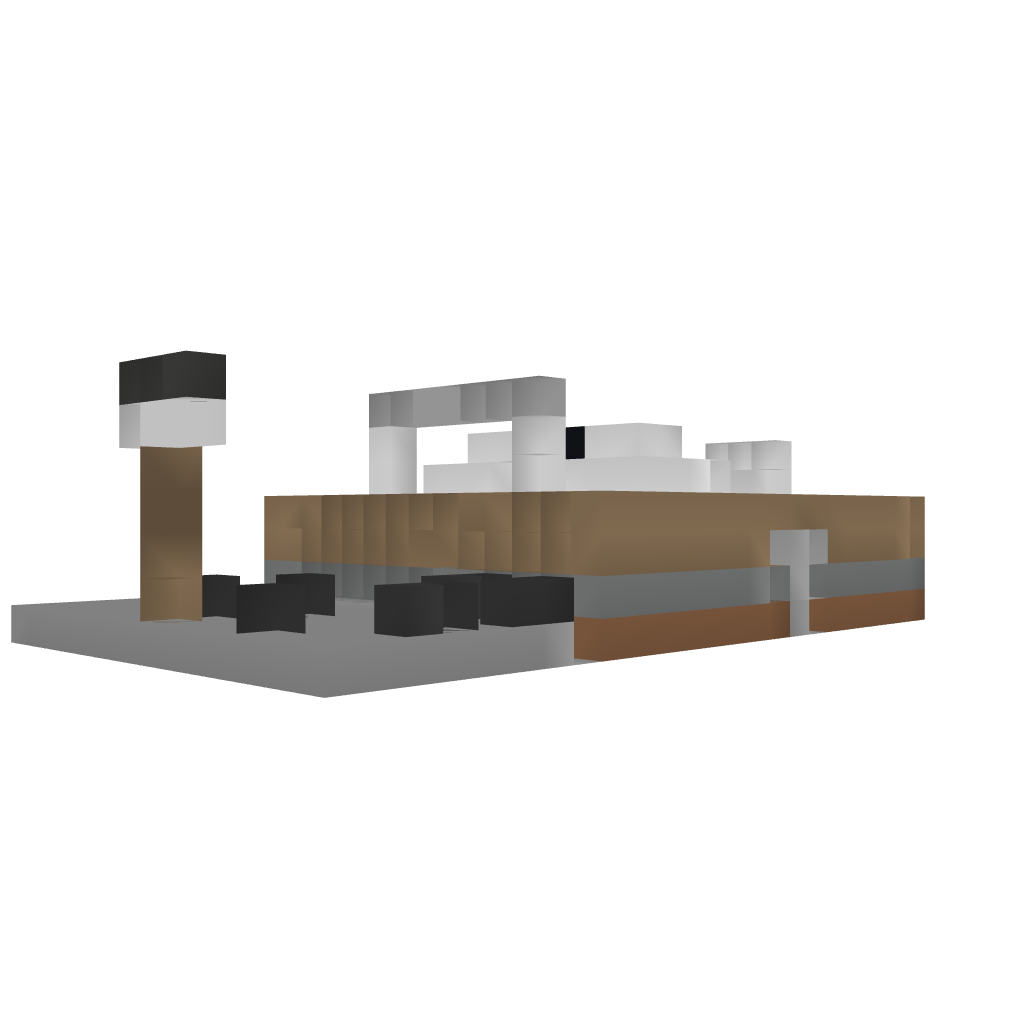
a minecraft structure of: Electric Station #1